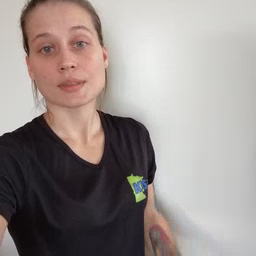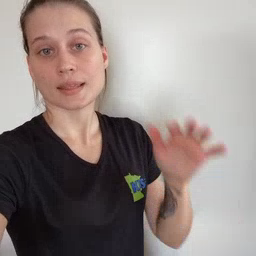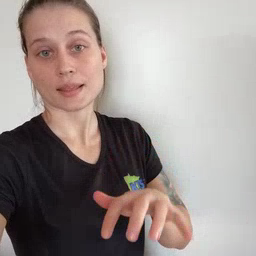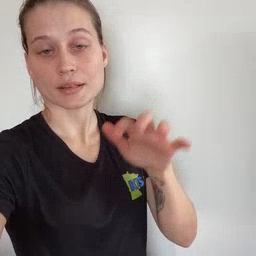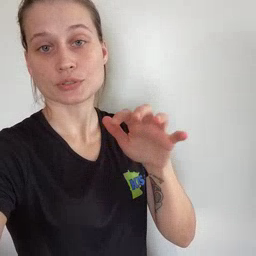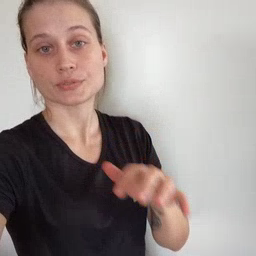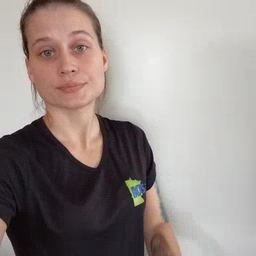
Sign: alligator